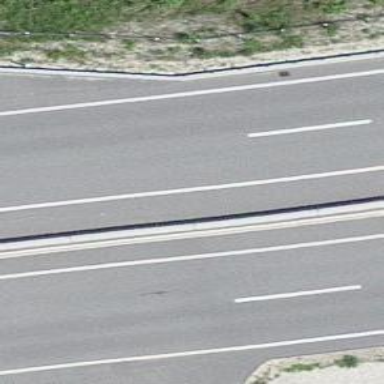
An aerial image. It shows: Asphalt motorway.